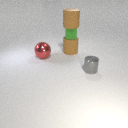
large brown rubber cylinder below small green rubber cube